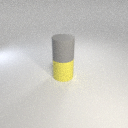
large gray rubber cylinder above large yellow rubber cylinder